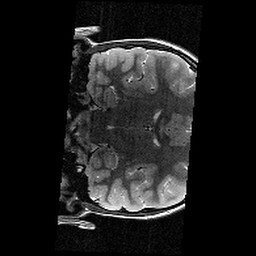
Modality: T2w
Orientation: coronal
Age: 12
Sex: female
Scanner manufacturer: siemens
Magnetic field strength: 3 T
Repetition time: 9.23 s
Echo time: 0.067 s